Question: I am little confused whether we can accomplish inserting multiple rows / multiple values for few same values. To make it less complicated my table should look as shown below. Right now i have data in excel.

I would like to insert SET_VALUE by keeping other row values being the same. The only other option i can think of is inserting multiple times :(
'''
INSERT INTO TABLE_NAME
VALUES ( null, 100, 'miscellaneous', 'book', CURRENT_TIMESTAMP );
'''
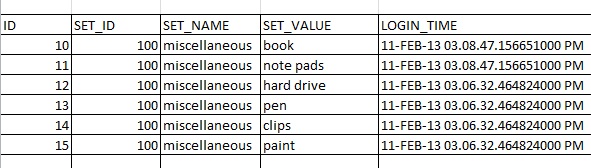
Answer: Look into inserting with a 'SELECT':
'''
INSERT INTO TABLE_NAMES (col1, col2, changingCol, col4)
SELECT
ConstantValue1,
ConstantValue2,
MyChangingValue,
ConstantValue4
FROM
...
'''